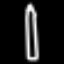
Label: pencil